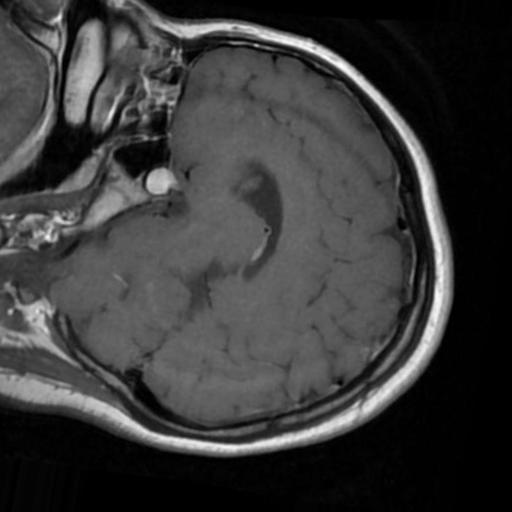
Label: brain_tumor